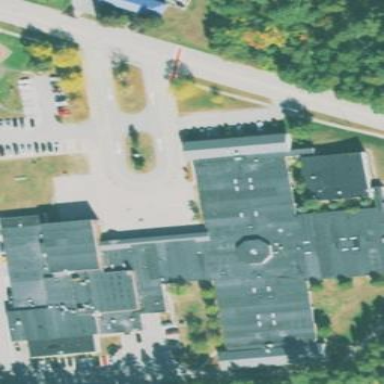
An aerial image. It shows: School building.